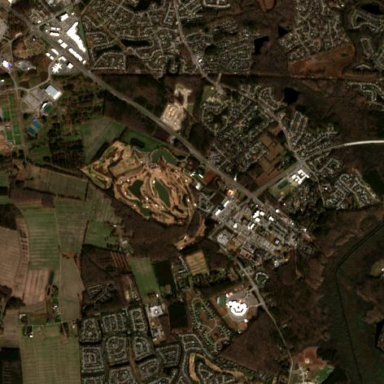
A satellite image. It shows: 18-hole golf course categorized under leisure land.